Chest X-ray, PA view. Patient: 73 years old, sex F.
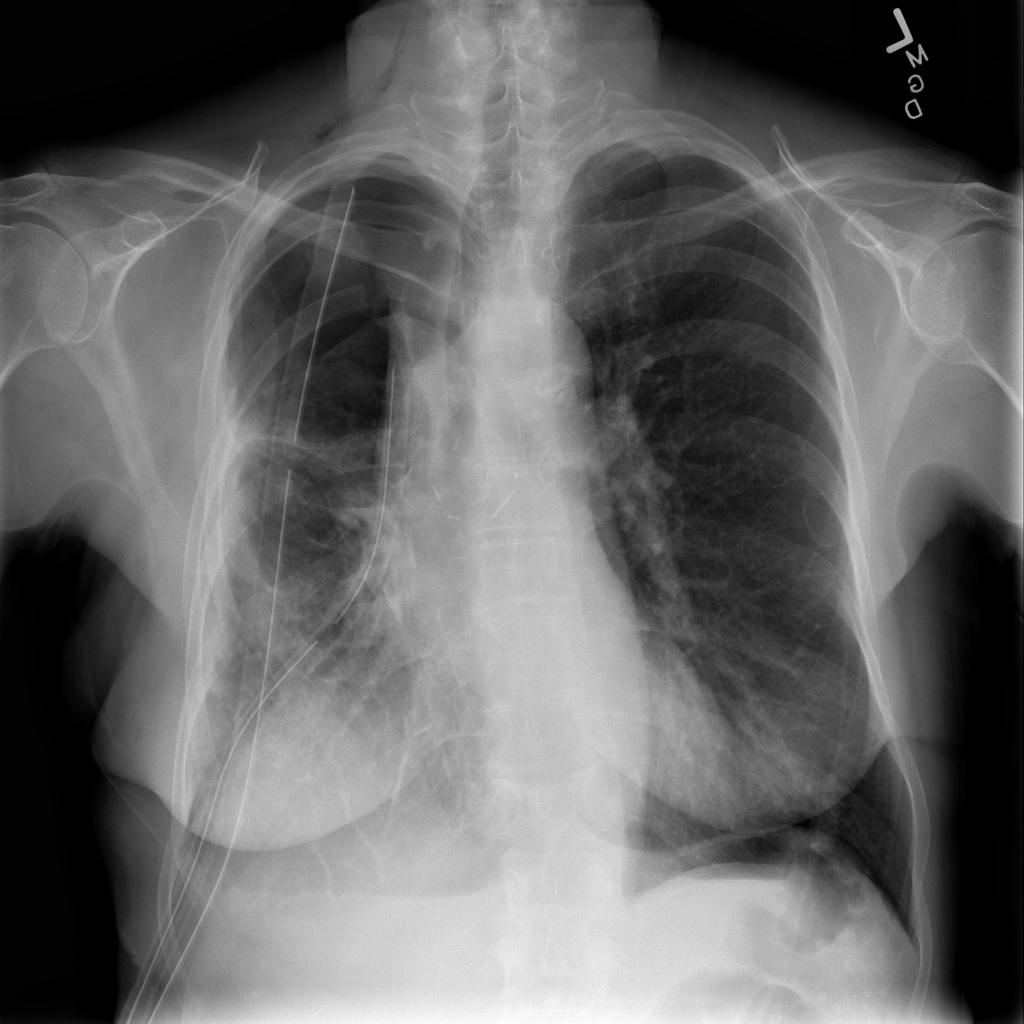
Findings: Effusion, Emphysema, Pneumothorax